Interaction volume radius: 5 \u00c5
Interaction volume height: 15 \u00c5
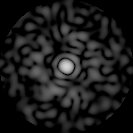
Disorder parameter: 0.8707